Question:
I am trying to achieve this design using css and javafx and so far i think im on the right track, but where i am stuck at is the check boxes.I cant seem to get them to layout correctly and functioning the way i want them to. I put 4 check Boxes in each of the two vboxs and put them both in the same cell to be able fit in one border that i set in the style sheet,but when i do this only the second column of check boxes work. I have tried other options such as using a second gridPane and laying out the check boxes in there then putting the second gridPane in the gridPane that i set for the scene, but that wouldn't even run so my question is what is the best way to layout my check boxes so they look like this and are functioning properly? Here is what i have so far
'''
import javafx.scene.*;
import javafx.stage.*;
import javafx.geometry.*;
import javafx.application.*;
import javafx.scene.control.*;
import javafx.scene.layout.*;
import javafx.collections.*;
import javafx.event.*;
import javafx.scene.text.TextAlignment;
public class ClassRegistrationForm extends Application{
Scene scene1;
Button createRequestButton,clearButton;
Label peLabel,mathLabel,electivesLabel,englishLabel,spaceLabel;
RadioButton english12,english11,english10,english9;
ToggleGroup group;
ComboBox<String>electivesComboBox;
CheckBox healthBox,sportsBox,liftingBox,aerobicsBox,
archeryBox,swimmingBox,yogaBox,bowlingBox;
HBox buttonHbox;
VBox englishVbox,mathVbox,electivesVbox,peVbox1,peVbox2;
GridPane peClassesGridPane;
ListView<String> mathClassesListView;
ObservableList<String> mathClassesList;
public void start(Stage primaryStage) throws Exception {
primaryStage.setTitle("Class Registration Application");
primaryStage.setResizable(false);
primaryStage.sizeToScene();
GridPane gridPane = new GridPane();
peClassesGridPane = new GridPane();
scene1 = new Scene(gridPane);
buttonHbox = new HBox();
createRequestButton = new Button("Create Request");
clearButton = new Button("Clear");
buttonHbox.getChildren().addAll(createRequestButton,clearButton);
gridPane.setConstraints(buttonHbox,0,2);
peLabel = new Label("Pe");
peClassesGridPane.setConstraints(peLabel,0,0);
healthBox = new CheckBox("Health");
peClassesGridPane.setConstraints(healthBox,0,1);
yogaBox = new CheckBox("Yoga");
peClassesGridPane.setConstraints(yogaBox,0,2);
sportsBox = new CheckBox("Sports");
peClassesGridPane.setConstraints(sportsBox,0,3);
archeryBox = new CheckBox("Archery");
peClassesGridPane.setConstraints(archeryBox,0,4);
spaceLabel = new Label("");
peClassesGridPane.setConstraints(spaceLabel,1,0);
liftingBox = new CheckBox("Lift");
peClassesGridPane.setConstraints(liftingBox,1,1);
swimmingBox = new CheckBox("Swim");
peClassesGridPane.setConstraints(swimmingBox,1,2);
aerobicsBox = new CheckBox("Aero");
peClassesGridPane.setConstraints(aerobicsBox,1,3);
bowlingBox = new CheckBox("Bowl");
peClassesGridPane.setConstraints(bowlingBox,1,4);
peClassesGridPane.getChildren().addAll(
peLabel,healthBox,yogaBox,sportsBox,archeryBox,spaceLabel,
liftingBox,swimmingBox,aerobicsBox,bowlingBox
);
gridPane.setConstraints(peClassesGridPane,0,1);
mathVbox = new VBox();
mathVbox.setAlignment(Pos.CENTER);
mathVbox.setPrefSize(150,100);
mathClassesListView = new ListView();
mathClassesListView.setPrefSize(100,50);
mathClassesList = FXCollections.observableArrayList(
"Algebra 1-2",
"Algebra 3-4",
"Geometry",
"Pre-Calculus",
"Calculus"
);
mathClassesListView.setItems(mathClassesList);
mathLabel = new Label("Math Classes");
mathVbox.getChildren().addAll(mathLabel,mathClassesListView);
gridPane.setConstraints(mathVbox,1,1);
englishVbox = new VBox();
englishVbox.setPrefSize(200, 200);
englishVbox.setAlignment(Pos.CENTER);
group = new ToggleGroup();
englishLabel = new Label("English Classes");
englishVbox.getChildren().add(englishLabel);
english12 = new RadioButton("English12");
english12.setToggleGroup(group);
englishVbox.getChildren().add(english12);
english11 = new RadioButton("English11");
english11.setToggleGroup(group);
englishVbox.getChildren().add(english11);
english10 = new RadioButton("English12");
english10.setToggleGroup(group);
englishVbox.getChildren().add(english10);
english9 = new RadioButton("English9");
english9.setToggleGroup(group);
englishVbox.getChildren().add(english9);
gridPane.setConstraints(englishVbox,0,0);
electivesVbox = new VBox();
electivesVbox.setAlignment(Pos.CENTER);
electivesLabel = new Label("Electives");
ObservableList<String> data = FXCollections.observableArrayList("Java"
, "Web Design"
, "Welding"
, "Woods"
, "Art"
, "Band"
, "GameDesign"
, "Graphic Arts");
electivesComboBox = new ComboBox<String>();
electivesComboBox.setItems(data);
electivesVbox.getChildren().addAll(
electivesLabel,electivesComboBox
);
gridPane.setConstraints(electivesVbox,0,1);
gridPane.getChildren().addAll(
englishVbox,electivesVbox,peVbox1,peVbox2,mathVbox,
buttonHbox,peClassesGridPane
);
primaryStage.setScene(scene1);
primaryStage.show();
}
public static void main(String[] args) {
launch(args);
}
}
'''
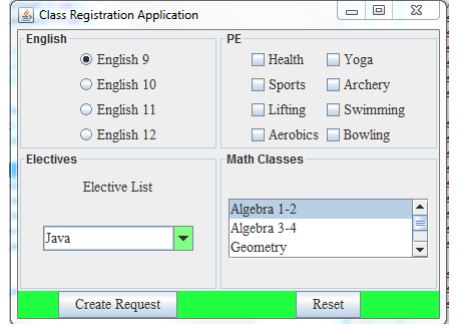
Answer: You don't initialize 'peClassesGridPane'. Just add in the line
'peClassesGridPane = new GridPane();'
before you use it. Additionally, remove the redundant 'peVBox1' and 'peVBox2' from the code entirely.